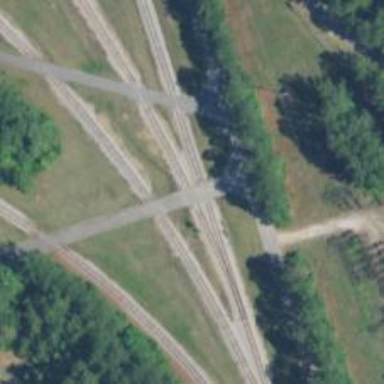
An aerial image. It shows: Level crossing along the railway.